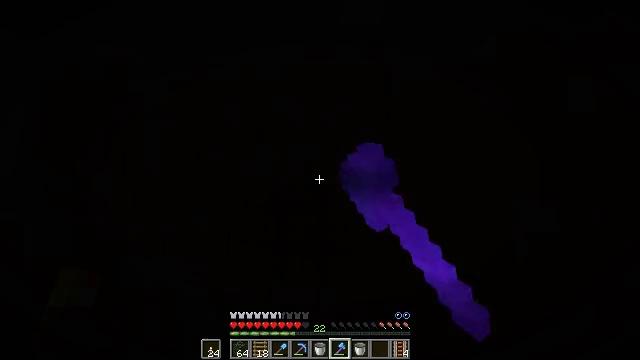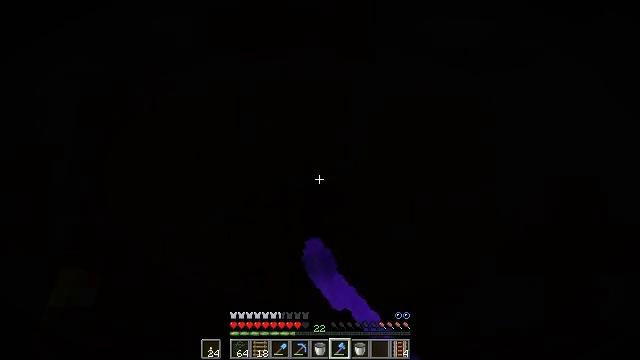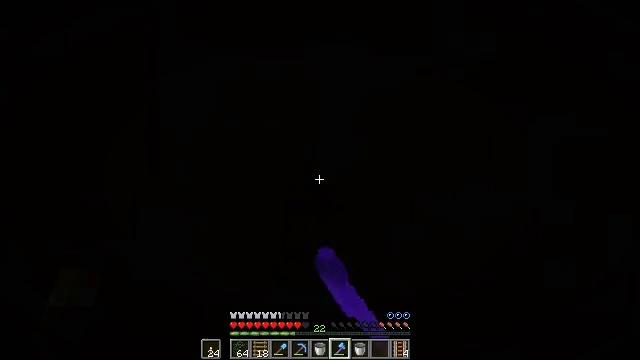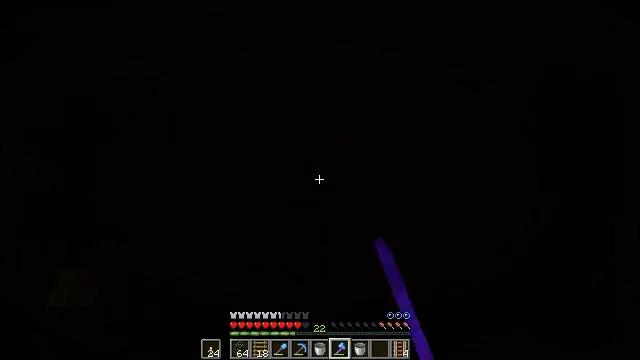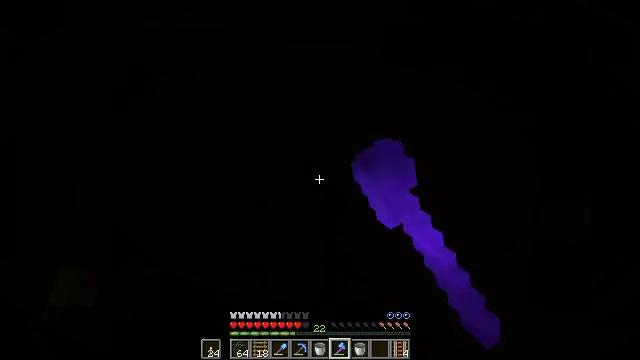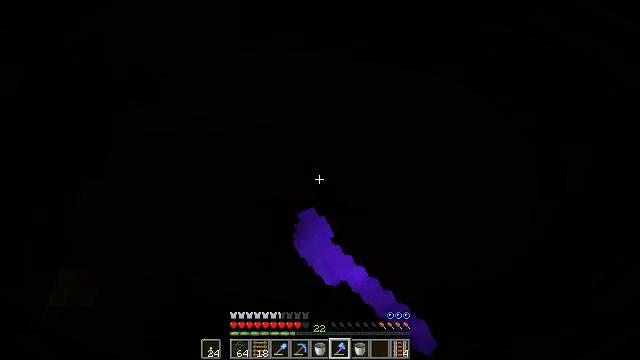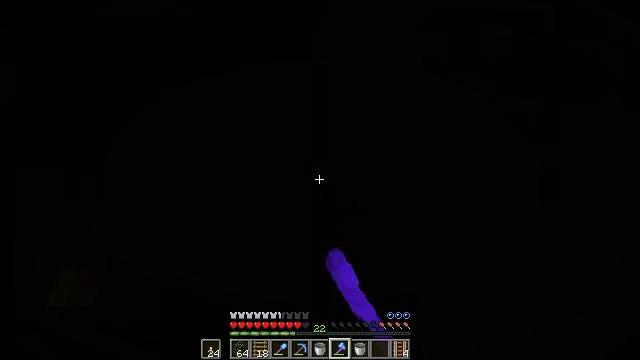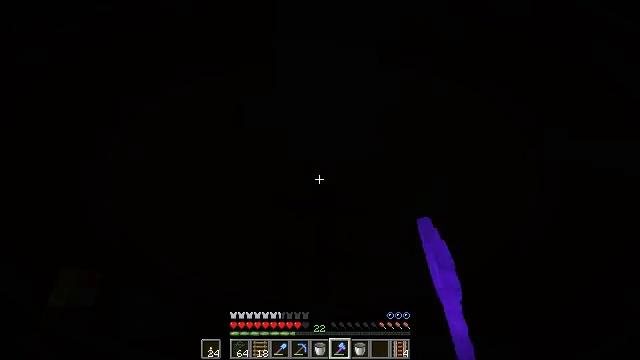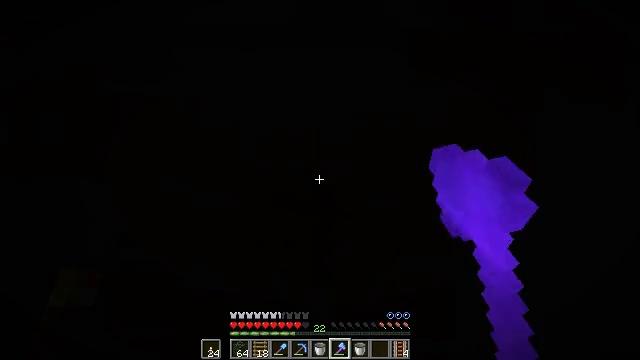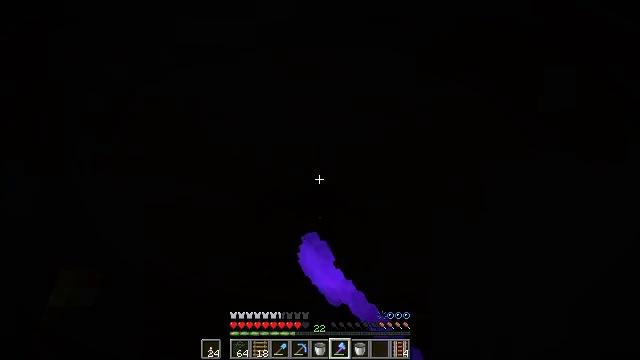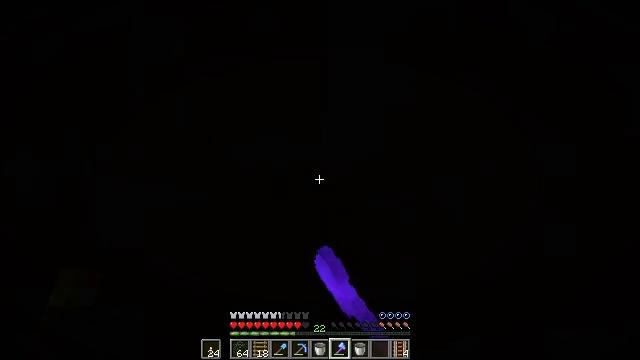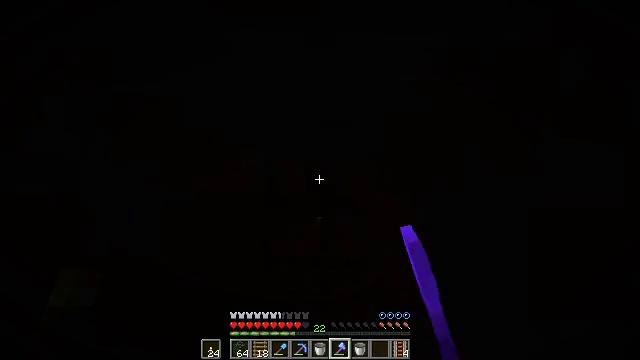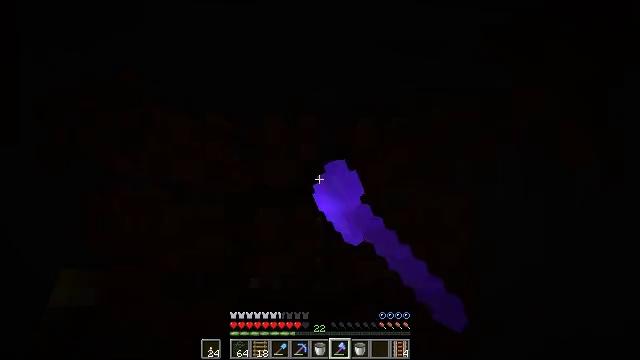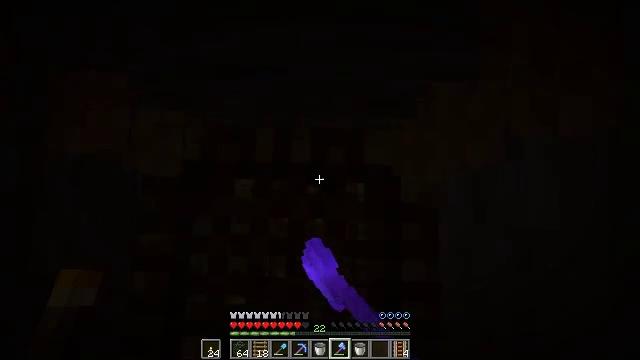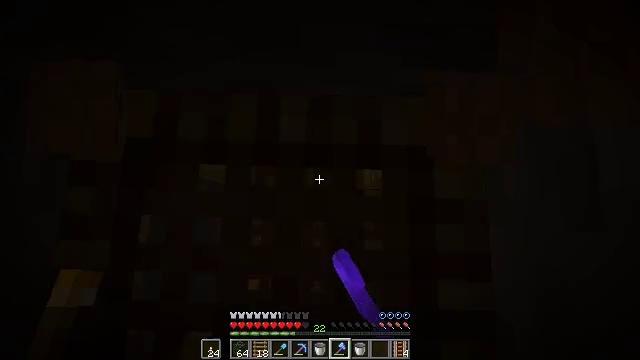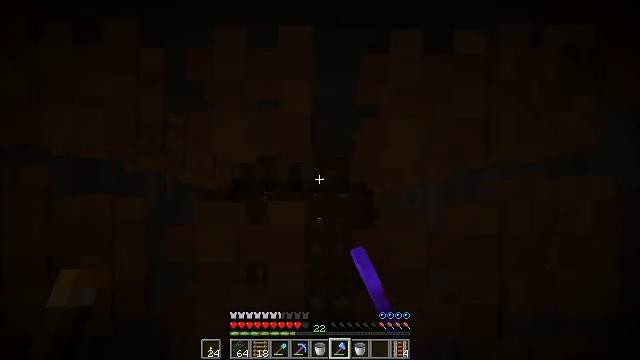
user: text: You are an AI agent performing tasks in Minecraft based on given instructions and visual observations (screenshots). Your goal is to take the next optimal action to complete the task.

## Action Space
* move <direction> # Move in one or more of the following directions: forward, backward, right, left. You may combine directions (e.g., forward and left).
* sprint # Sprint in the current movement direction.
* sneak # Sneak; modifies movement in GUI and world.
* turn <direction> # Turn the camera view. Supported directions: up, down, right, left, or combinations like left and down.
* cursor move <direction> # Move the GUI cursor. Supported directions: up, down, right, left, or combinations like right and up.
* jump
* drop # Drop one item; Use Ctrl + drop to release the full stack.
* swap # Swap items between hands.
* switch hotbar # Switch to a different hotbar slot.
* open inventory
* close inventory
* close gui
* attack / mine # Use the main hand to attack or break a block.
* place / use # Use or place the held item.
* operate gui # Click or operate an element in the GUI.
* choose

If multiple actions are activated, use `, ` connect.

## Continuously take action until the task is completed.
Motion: motion action
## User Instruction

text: Collect scaffolding blocks.
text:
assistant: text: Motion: sneak, attack / mine
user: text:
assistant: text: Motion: sneak, attack / mine
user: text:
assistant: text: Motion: sneak, attack / mine
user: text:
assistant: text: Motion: sneak, attack / mine
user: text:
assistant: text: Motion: sneak, attack / mine
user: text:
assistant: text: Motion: sneak, attack / mine
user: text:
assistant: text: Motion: sneak, attack / mine
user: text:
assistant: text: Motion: sneak, attack / mine
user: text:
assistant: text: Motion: sneak, attack / mine
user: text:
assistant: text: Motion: sneak, attack / mine
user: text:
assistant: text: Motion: sneak, attack / mine
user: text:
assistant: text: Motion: sneak, attack / mine
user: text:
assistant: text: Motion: sneak, attack / mine
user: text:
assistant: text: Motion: sneak, attack / mine
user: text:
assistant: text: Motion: sneak, attack / mine
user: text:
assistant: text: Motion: sneak, attack / mine
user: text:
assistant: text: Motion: sneak, attack / mine
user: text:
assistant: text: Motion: sneak, attack / mine
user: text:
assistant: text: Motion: sneak, attack / mine
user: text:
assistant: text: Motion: sneak, attack / mine
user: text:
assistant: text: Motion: sneak, attack / mine
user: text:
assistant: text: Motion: sneak, attack / mine
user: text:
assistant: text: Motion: sneak
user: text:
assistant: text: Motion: sneak
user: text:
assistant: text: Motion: no_op
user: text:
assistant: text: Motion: no_op
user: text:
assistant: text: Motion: no_op
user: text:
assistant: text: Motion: no_op
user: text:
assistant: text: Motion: no_op
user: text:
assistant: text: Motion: no_op